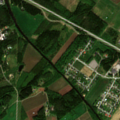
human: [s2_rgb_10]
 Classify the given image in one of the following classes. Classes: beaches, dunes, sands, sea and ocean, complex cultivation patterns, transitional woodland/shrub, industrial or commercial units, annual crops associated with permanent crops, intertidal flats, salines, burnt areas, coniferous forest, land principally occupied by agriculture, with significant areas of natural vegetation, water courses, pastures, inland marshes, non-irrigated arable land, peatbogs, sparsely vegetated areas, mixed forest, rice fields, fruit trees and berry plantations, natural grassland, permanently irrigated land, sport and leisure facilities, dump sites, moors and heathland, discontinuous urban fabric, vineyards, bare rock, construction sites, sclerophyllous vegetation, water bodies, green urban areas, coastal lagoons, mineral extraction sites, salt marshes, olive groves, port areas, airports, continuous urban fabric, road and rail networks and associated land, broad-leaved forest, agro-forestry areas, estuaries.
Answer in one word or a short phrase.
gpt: discontinuous urban fabric, non-irrigated arable land, land principally occupied by agriculture, with significant areas of natural vegetation, coniferous forest, mixed forest